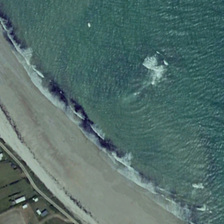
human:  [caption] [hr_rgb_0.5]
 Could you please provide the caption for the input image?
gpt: a yellow beach is near a piece of green ocean .

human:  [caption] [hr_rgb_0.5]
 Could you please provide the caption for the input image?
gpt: a yellow beach is near a piece of green ocean .

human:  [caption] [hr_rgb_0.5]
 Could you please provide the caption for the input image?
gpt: a yellow beach is near a piece of green ocean .

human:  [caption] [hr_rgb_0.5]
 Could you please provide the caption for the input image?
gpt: a yellow beach is near a piece of green ocean .

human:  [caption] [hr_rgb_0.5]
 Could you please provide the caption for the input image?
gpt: a yellow beach is near a piece of green ocean .